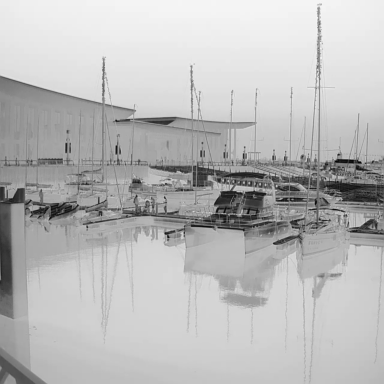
There are eight objects shown in the infrared image, including three sailboats, and five canoes.